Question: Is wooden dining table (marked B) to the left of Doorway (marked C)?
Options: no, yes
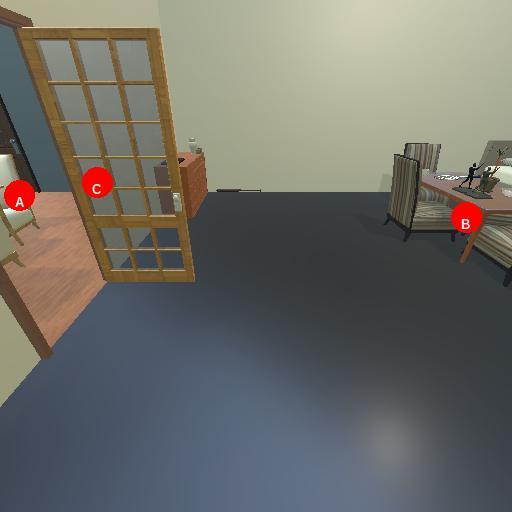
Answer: no